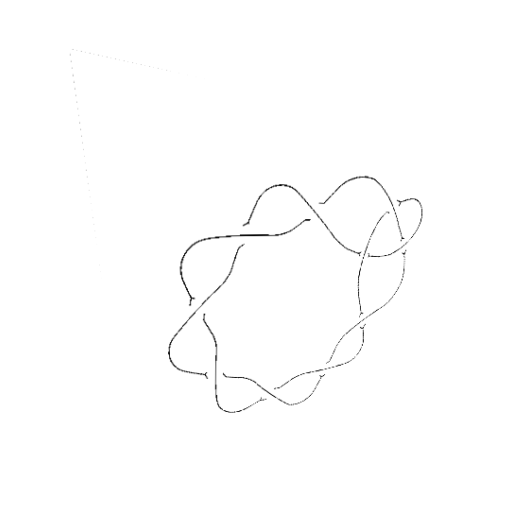
Crossing number: 10